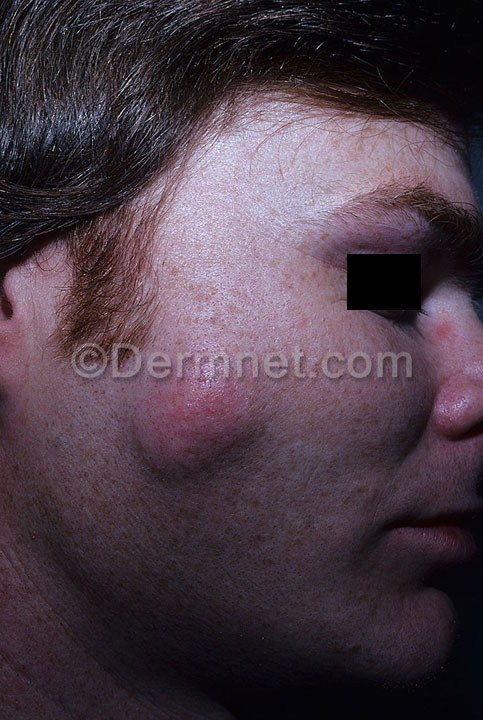
Disease: Seborrheic Keratoses and other Benign Tumors